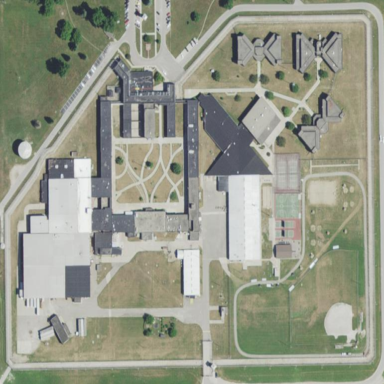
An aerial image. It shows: Prison.